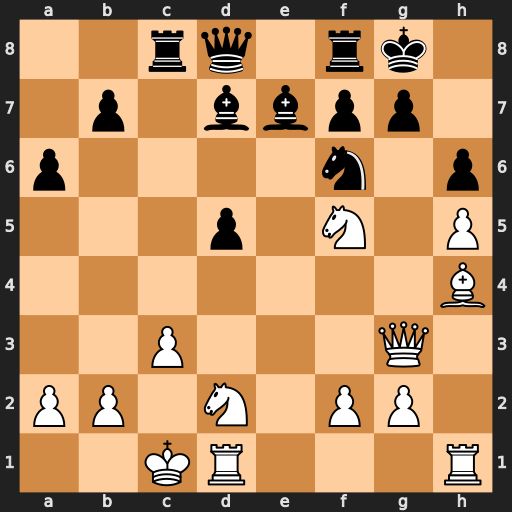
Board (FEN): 2rq1rk1/1p1bbpp1/p4n1p/3p1N1P/7B/2P3Q1/PP1N1PP1/2KR3R
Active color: w
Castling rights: -
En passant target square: -
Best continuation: Qxg7#